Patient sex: M
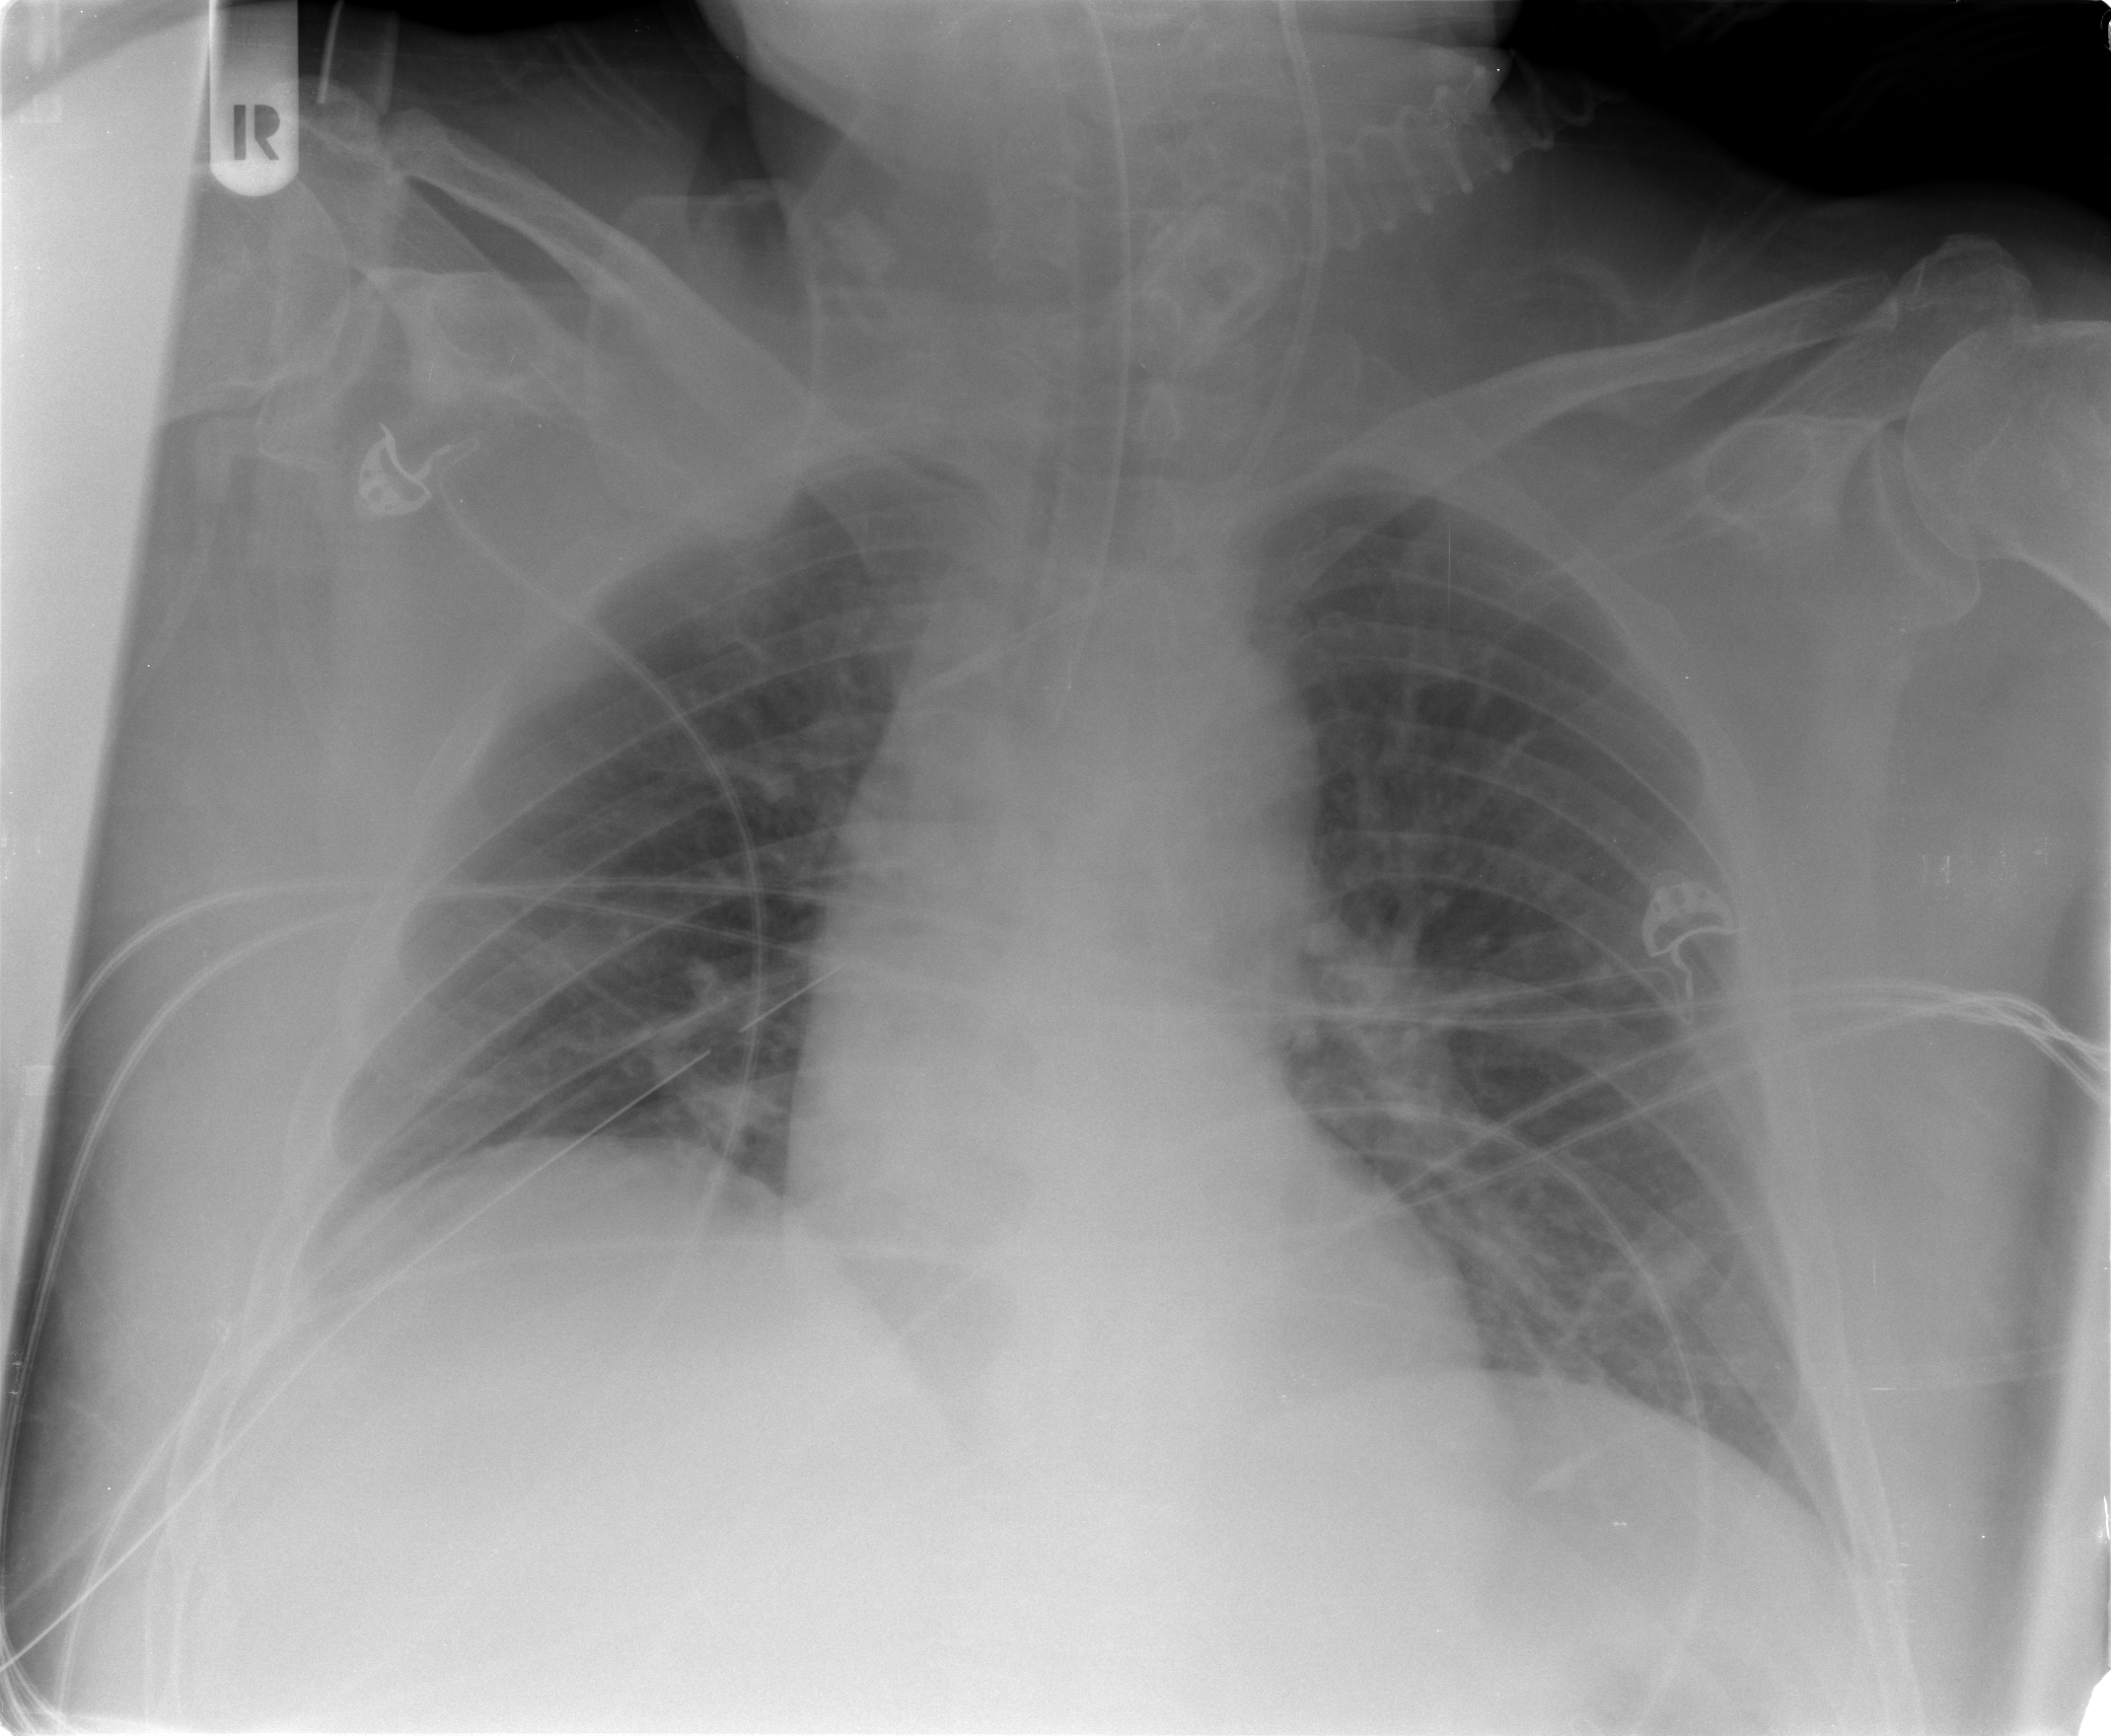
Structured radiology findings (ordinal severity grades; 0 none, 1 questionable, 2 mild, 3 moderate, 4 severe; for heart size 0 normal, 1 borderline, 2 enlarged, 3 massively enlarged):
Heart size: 0
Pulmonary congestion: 0
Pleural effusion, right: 0
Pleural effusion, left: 0
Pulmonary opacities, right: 0
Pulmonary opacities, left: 1
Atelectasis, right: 0
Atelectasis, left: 2